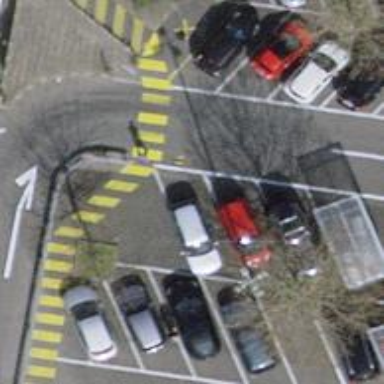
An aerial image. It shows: Uncontrolled zebra crossing.